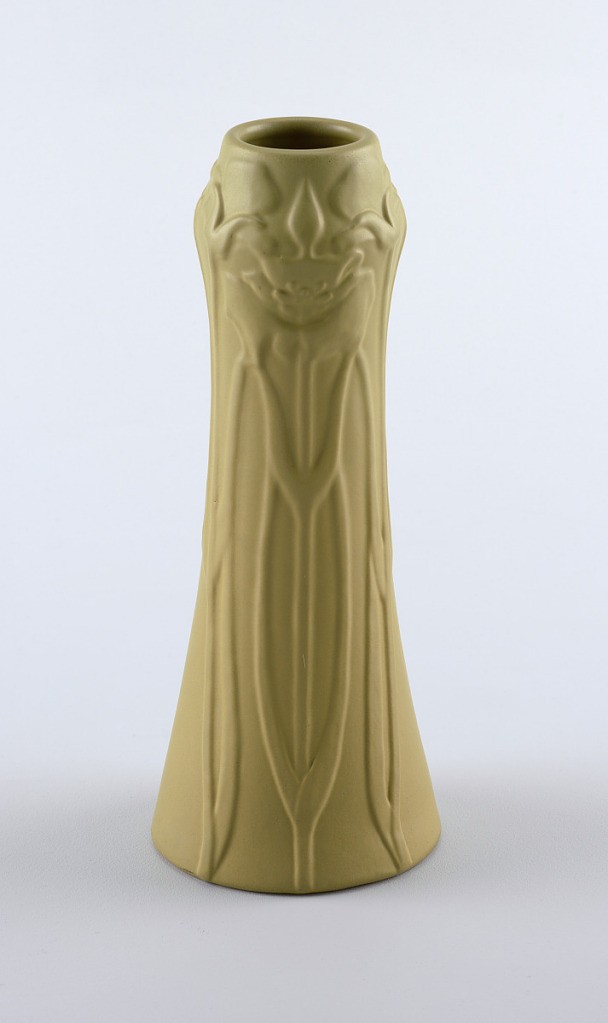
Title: Vase
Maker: Artus Van Briggle, American, 1869 – 1904
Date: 1903
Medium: Glazed earthenware
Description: Ochre-colored clay body, cast.  Tall tapering cylindrical body with slightly bulbous shoulder, rises to rim; no foot.  Modeled in low relief around body with three groups of lily triads with the central flower in full bloom at shoulder. Stems extend to base.  Pale gray-yellow matte glaze covers the surface.  Bottom partially glazed.